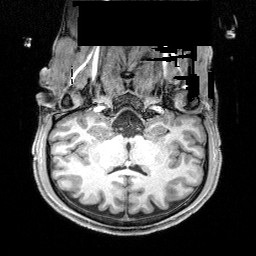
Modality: T1w
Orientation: sagittal
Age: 27
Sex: male
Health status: healthy